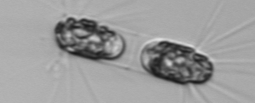
Label: Corethron_hystrix